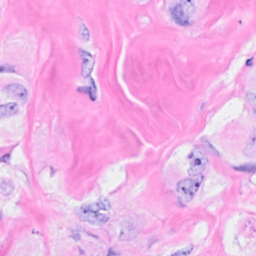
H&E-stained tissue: Breast